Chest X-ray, PA view. Patient: 24 years old, sex F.
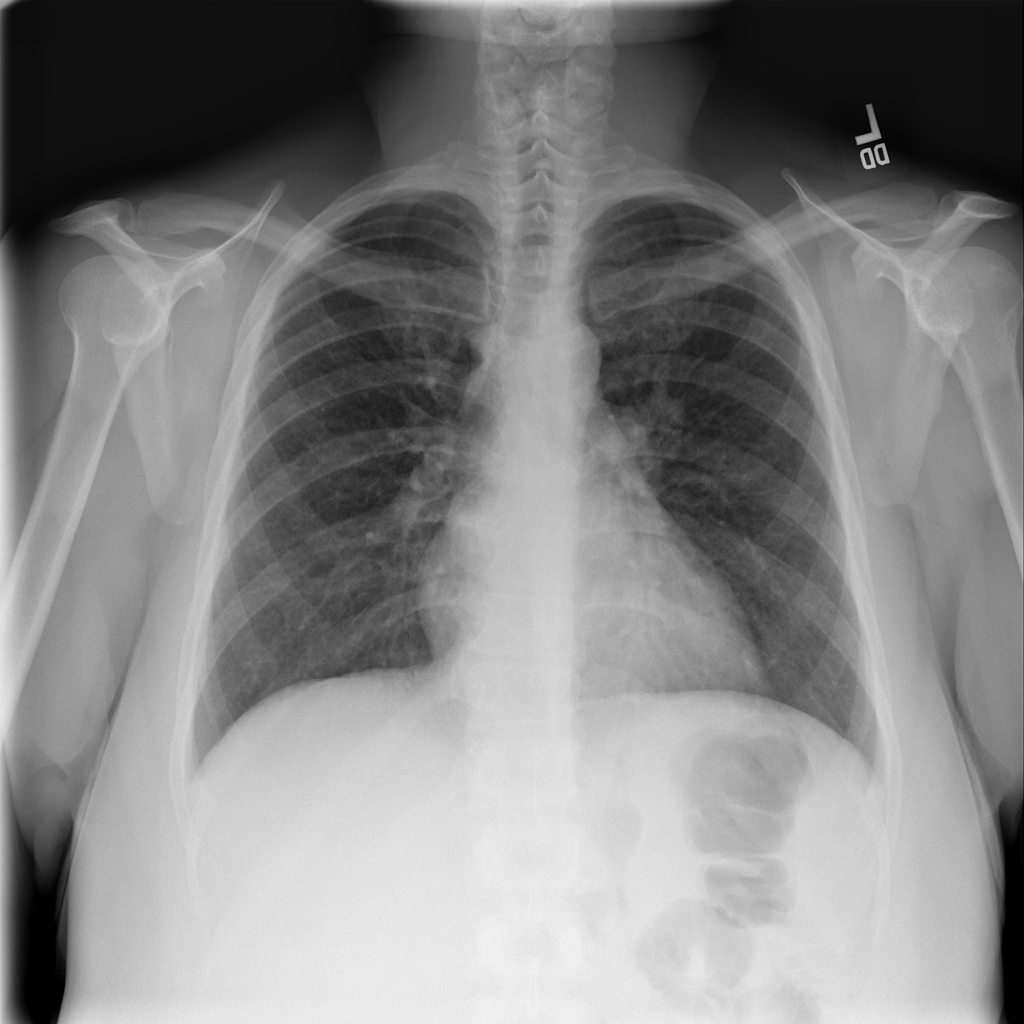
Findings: No Finding